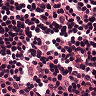
Metastatic tissue present: no